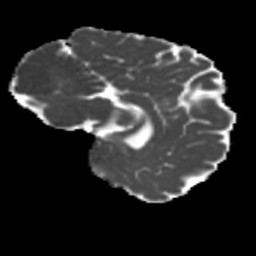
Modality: MD
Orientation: sagittal
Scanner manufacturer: siemens
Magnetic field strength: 3 T
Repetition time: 4 s
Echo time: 0.0594 s